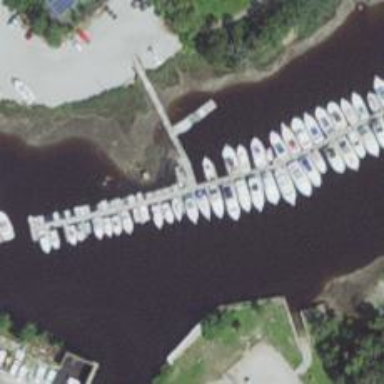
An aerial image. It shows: Dock located along the waterway.